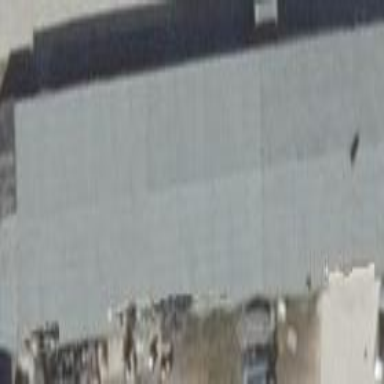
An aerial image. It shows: Shed building.